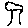
Label: tree